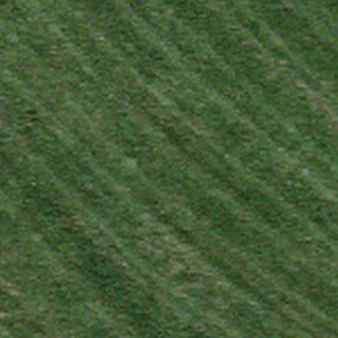
Label: other